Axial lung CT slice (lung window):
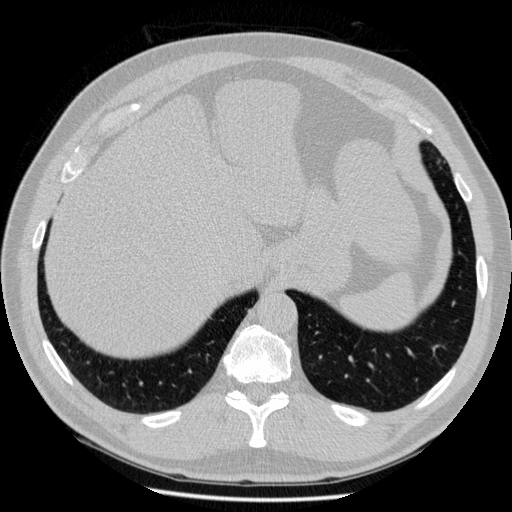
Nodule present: no